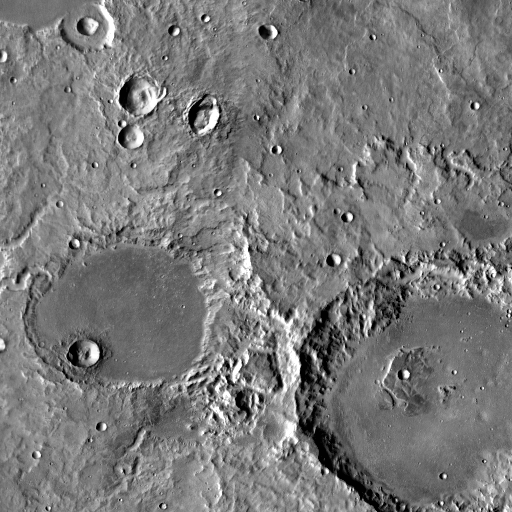
Crater classes present: Background, Other, Layered, Buried